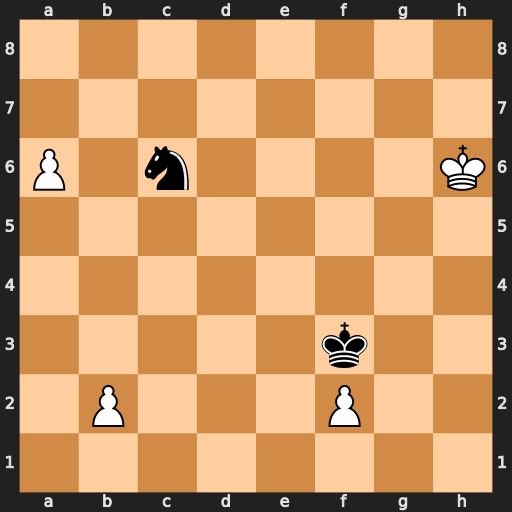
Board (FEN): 8/8/P1n4K/8/8/5k2/1P3P2/8
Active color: w
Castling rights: -
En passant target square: -
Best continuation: Kg5 Na7 Kf6 Kxf2 Ke6